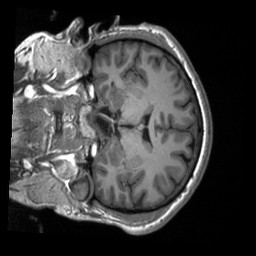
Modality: T1w
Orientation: coronal
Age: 30
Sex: female
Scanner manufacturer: siemens
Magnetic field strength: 3 T
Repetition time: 2.53 s
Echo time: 0.00219 s